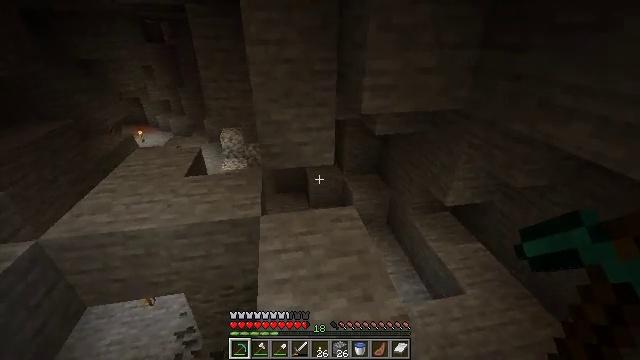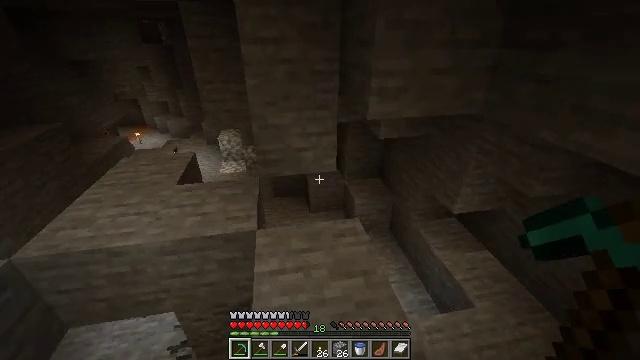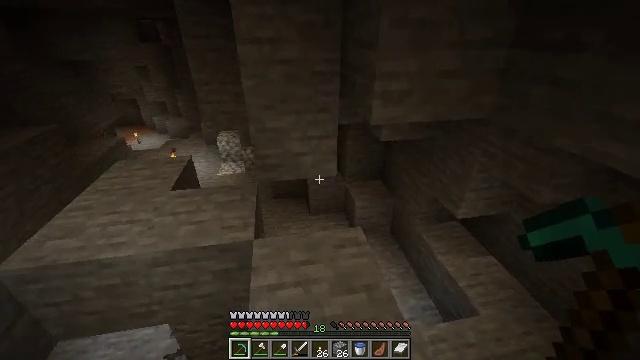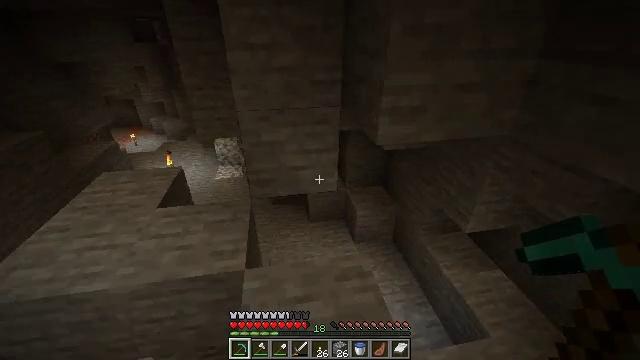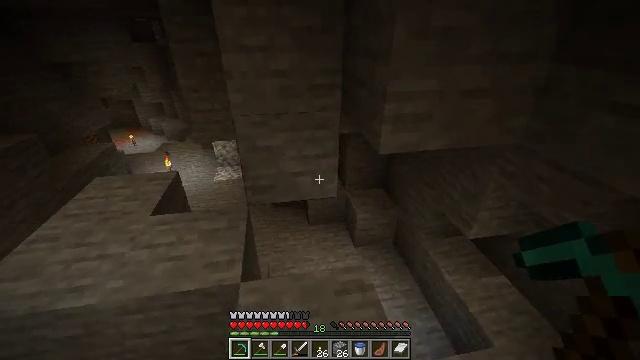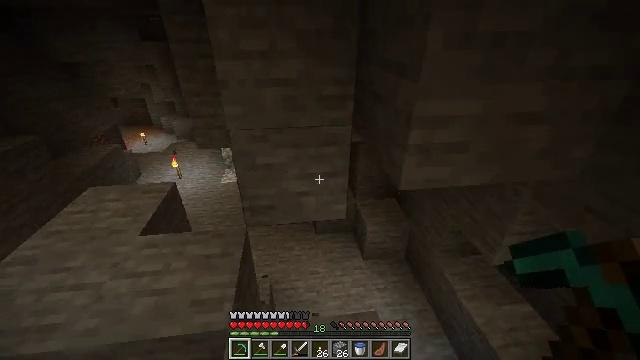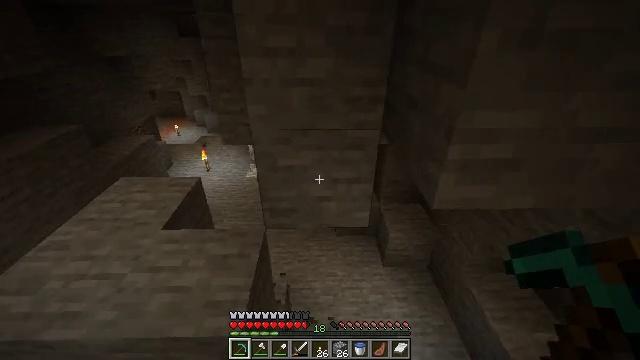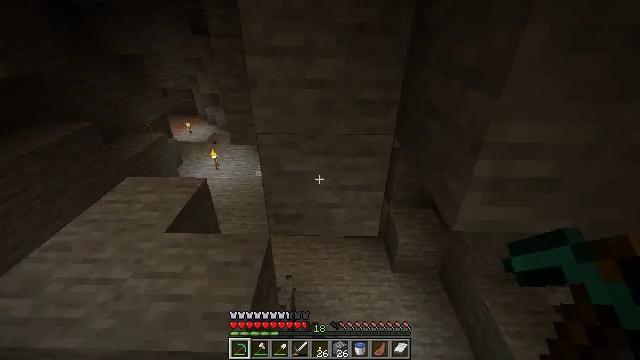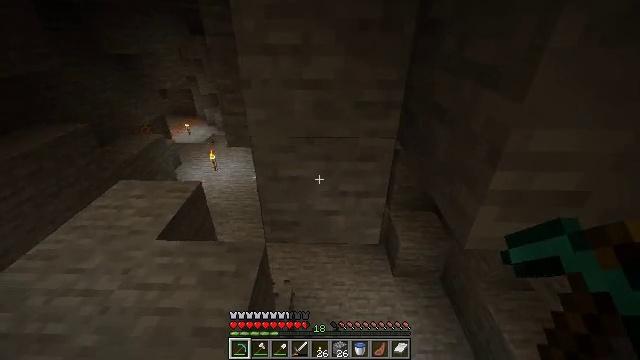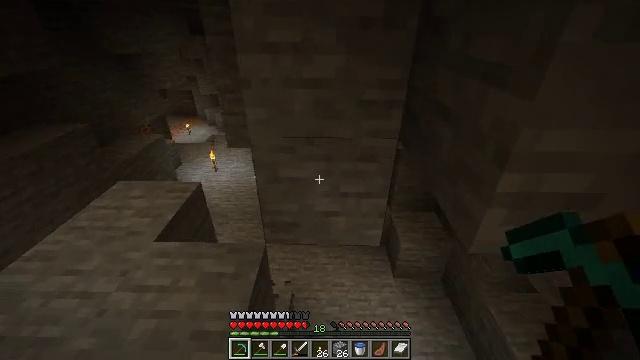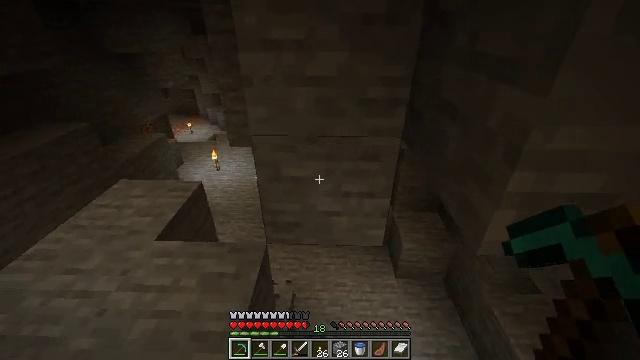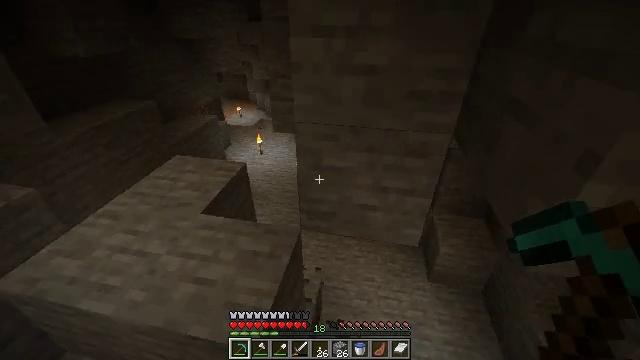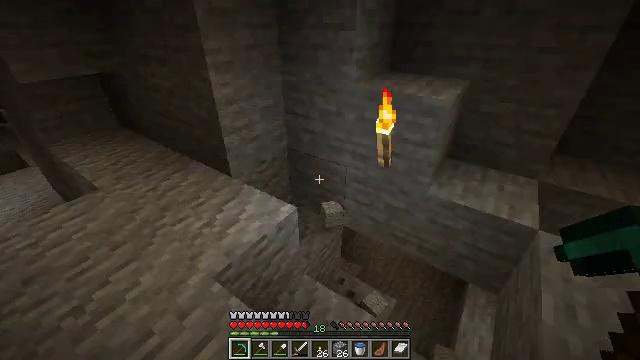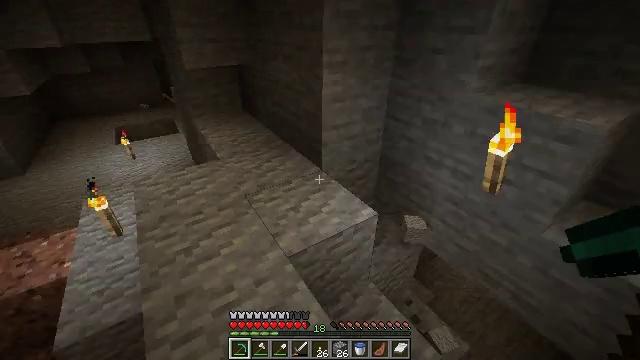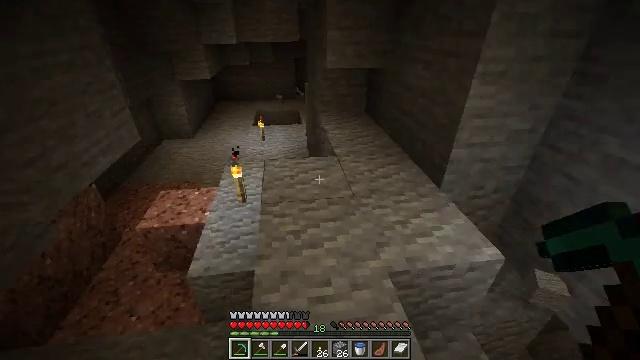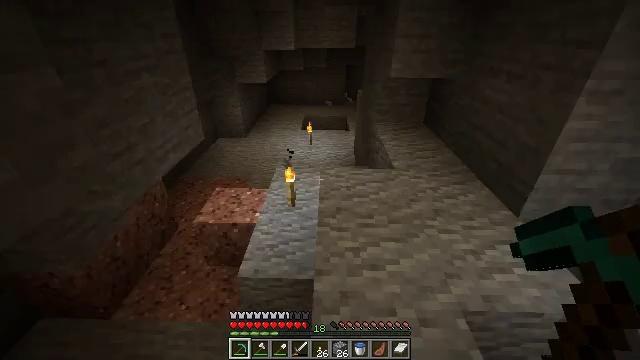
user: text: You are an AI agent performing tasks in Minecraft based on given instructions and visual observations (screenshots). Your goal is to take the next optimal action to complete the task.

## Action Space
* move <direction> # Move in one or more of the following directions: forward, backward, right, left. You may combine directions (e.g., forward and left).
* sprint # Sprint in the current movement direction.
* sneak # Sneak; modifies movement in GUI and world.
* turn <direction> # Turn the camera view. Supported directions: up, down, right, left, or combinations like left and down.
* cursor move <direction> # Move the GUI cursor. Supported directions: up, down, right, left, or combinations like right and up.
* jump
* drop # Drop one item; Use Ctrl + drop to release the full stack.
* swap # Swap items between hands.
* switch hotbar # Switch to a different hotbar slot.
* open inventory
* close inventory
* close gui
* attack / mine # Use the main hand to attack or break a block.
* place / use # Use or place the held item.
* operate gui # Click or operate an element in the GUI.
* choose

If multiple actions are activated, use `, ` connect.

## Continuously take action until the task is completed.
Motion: motion action
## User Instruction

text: Hunt mobs.
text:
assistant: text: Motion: move forward
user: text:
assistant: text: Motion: move forward
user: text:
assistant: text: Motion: move forward
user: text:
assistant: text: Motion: move forward
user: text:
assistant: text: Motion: move forward, turn left
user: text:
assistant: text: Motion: move forward, turn left
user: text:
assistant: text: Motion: turn left
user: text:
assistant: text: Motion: no_op
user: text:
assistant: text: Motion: no_op
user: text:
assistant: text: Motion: no_op
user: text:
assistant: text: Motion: turn left and down
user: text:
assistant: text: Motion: move left, turn left
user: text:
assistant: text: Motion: move left, turn left
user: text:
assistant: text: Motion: move left, turn left
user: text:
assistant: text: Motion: move forward and move left, turn left and up
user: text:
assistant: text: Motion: move forward and move left, turn right and up
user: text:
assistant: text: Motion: move forward and move left
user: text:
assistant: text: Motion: move forward and move left
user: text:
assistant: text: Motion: move forward
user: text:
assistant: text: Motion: move forward
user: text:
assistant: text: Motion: move forward
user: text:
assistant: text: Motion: move forward
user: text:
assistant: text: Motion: move forward
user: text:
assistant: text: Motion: move forward
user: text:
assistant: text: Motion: move forward
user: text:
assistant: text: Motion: move forward
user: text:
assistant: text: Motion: move forward
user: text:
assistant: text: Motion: move forward
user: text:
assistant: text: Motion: move forward
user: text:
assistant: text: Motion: move forward